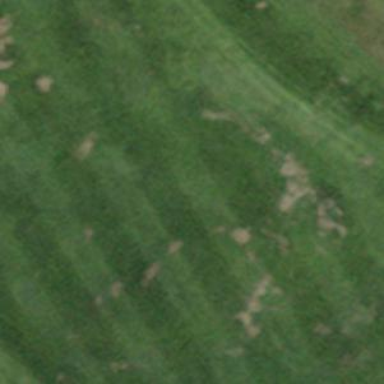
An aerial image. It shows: Grassy area designated as golf fairway.